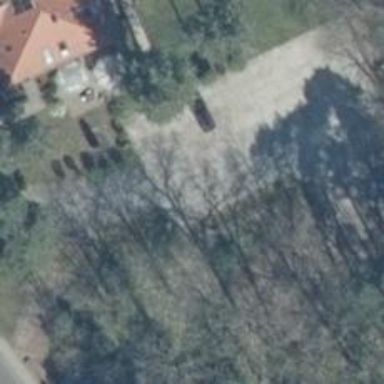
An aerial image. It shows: Driveway.